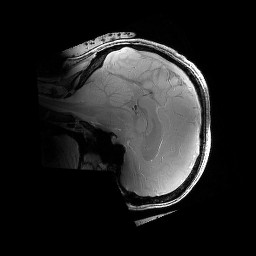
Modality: PDw
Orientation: sagittal
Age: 27
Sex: male
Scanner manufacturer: siemens
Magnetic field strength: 6.98 T
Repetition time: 1.38 s
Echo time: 0.00242 s